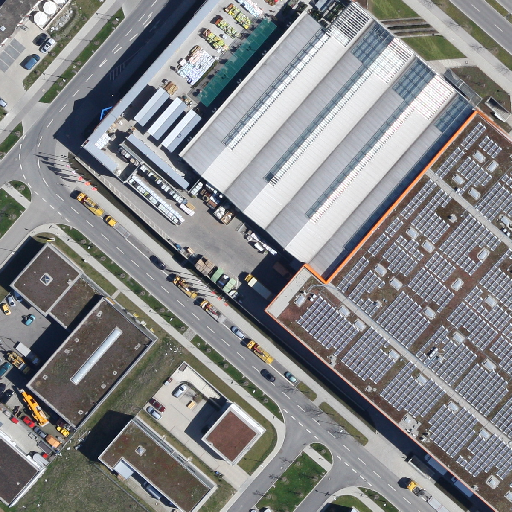
Referring expression: car